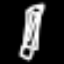
Label: pencil